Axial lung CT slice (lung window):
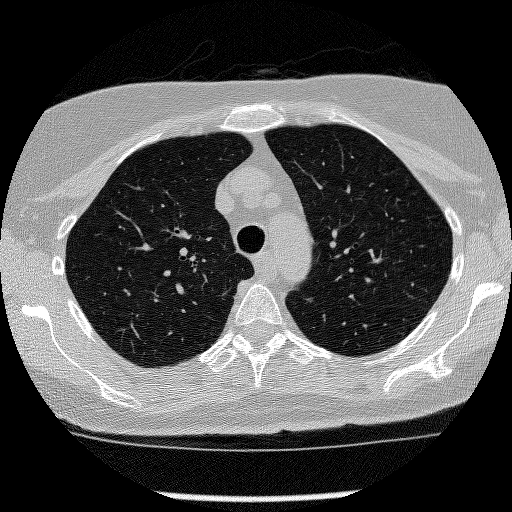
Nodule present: no